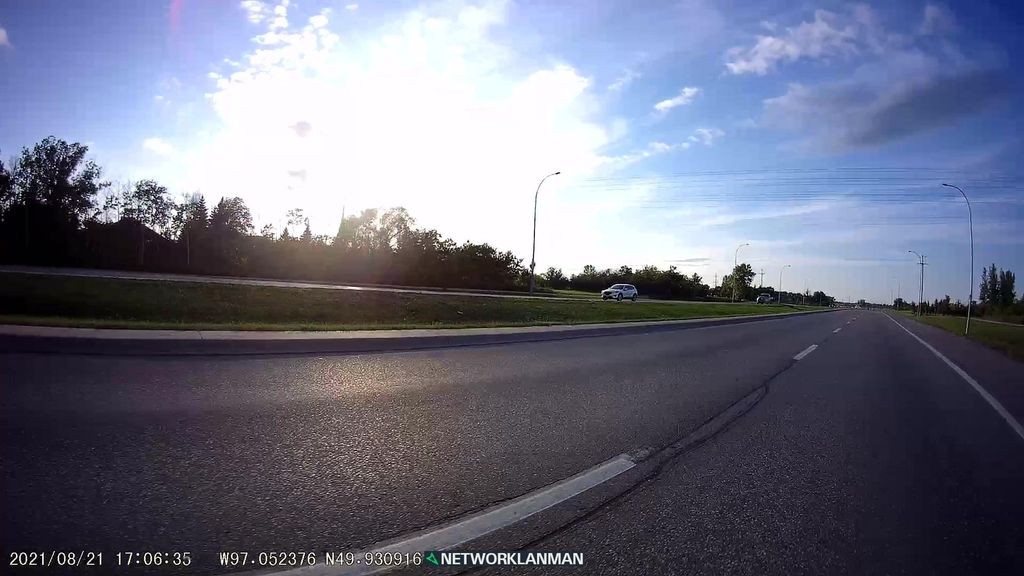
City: winnipeg